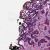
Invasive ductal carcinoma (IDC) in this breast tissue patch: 0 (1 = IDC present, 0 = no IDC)